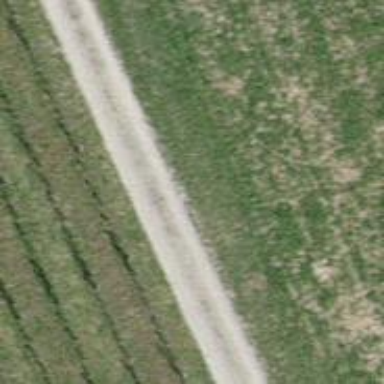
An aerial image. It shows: Gravel track.